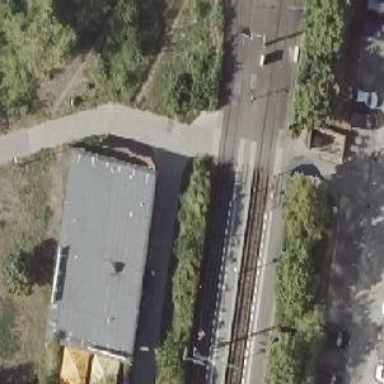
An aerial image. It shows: Tram stop position for public transport.